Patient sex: F
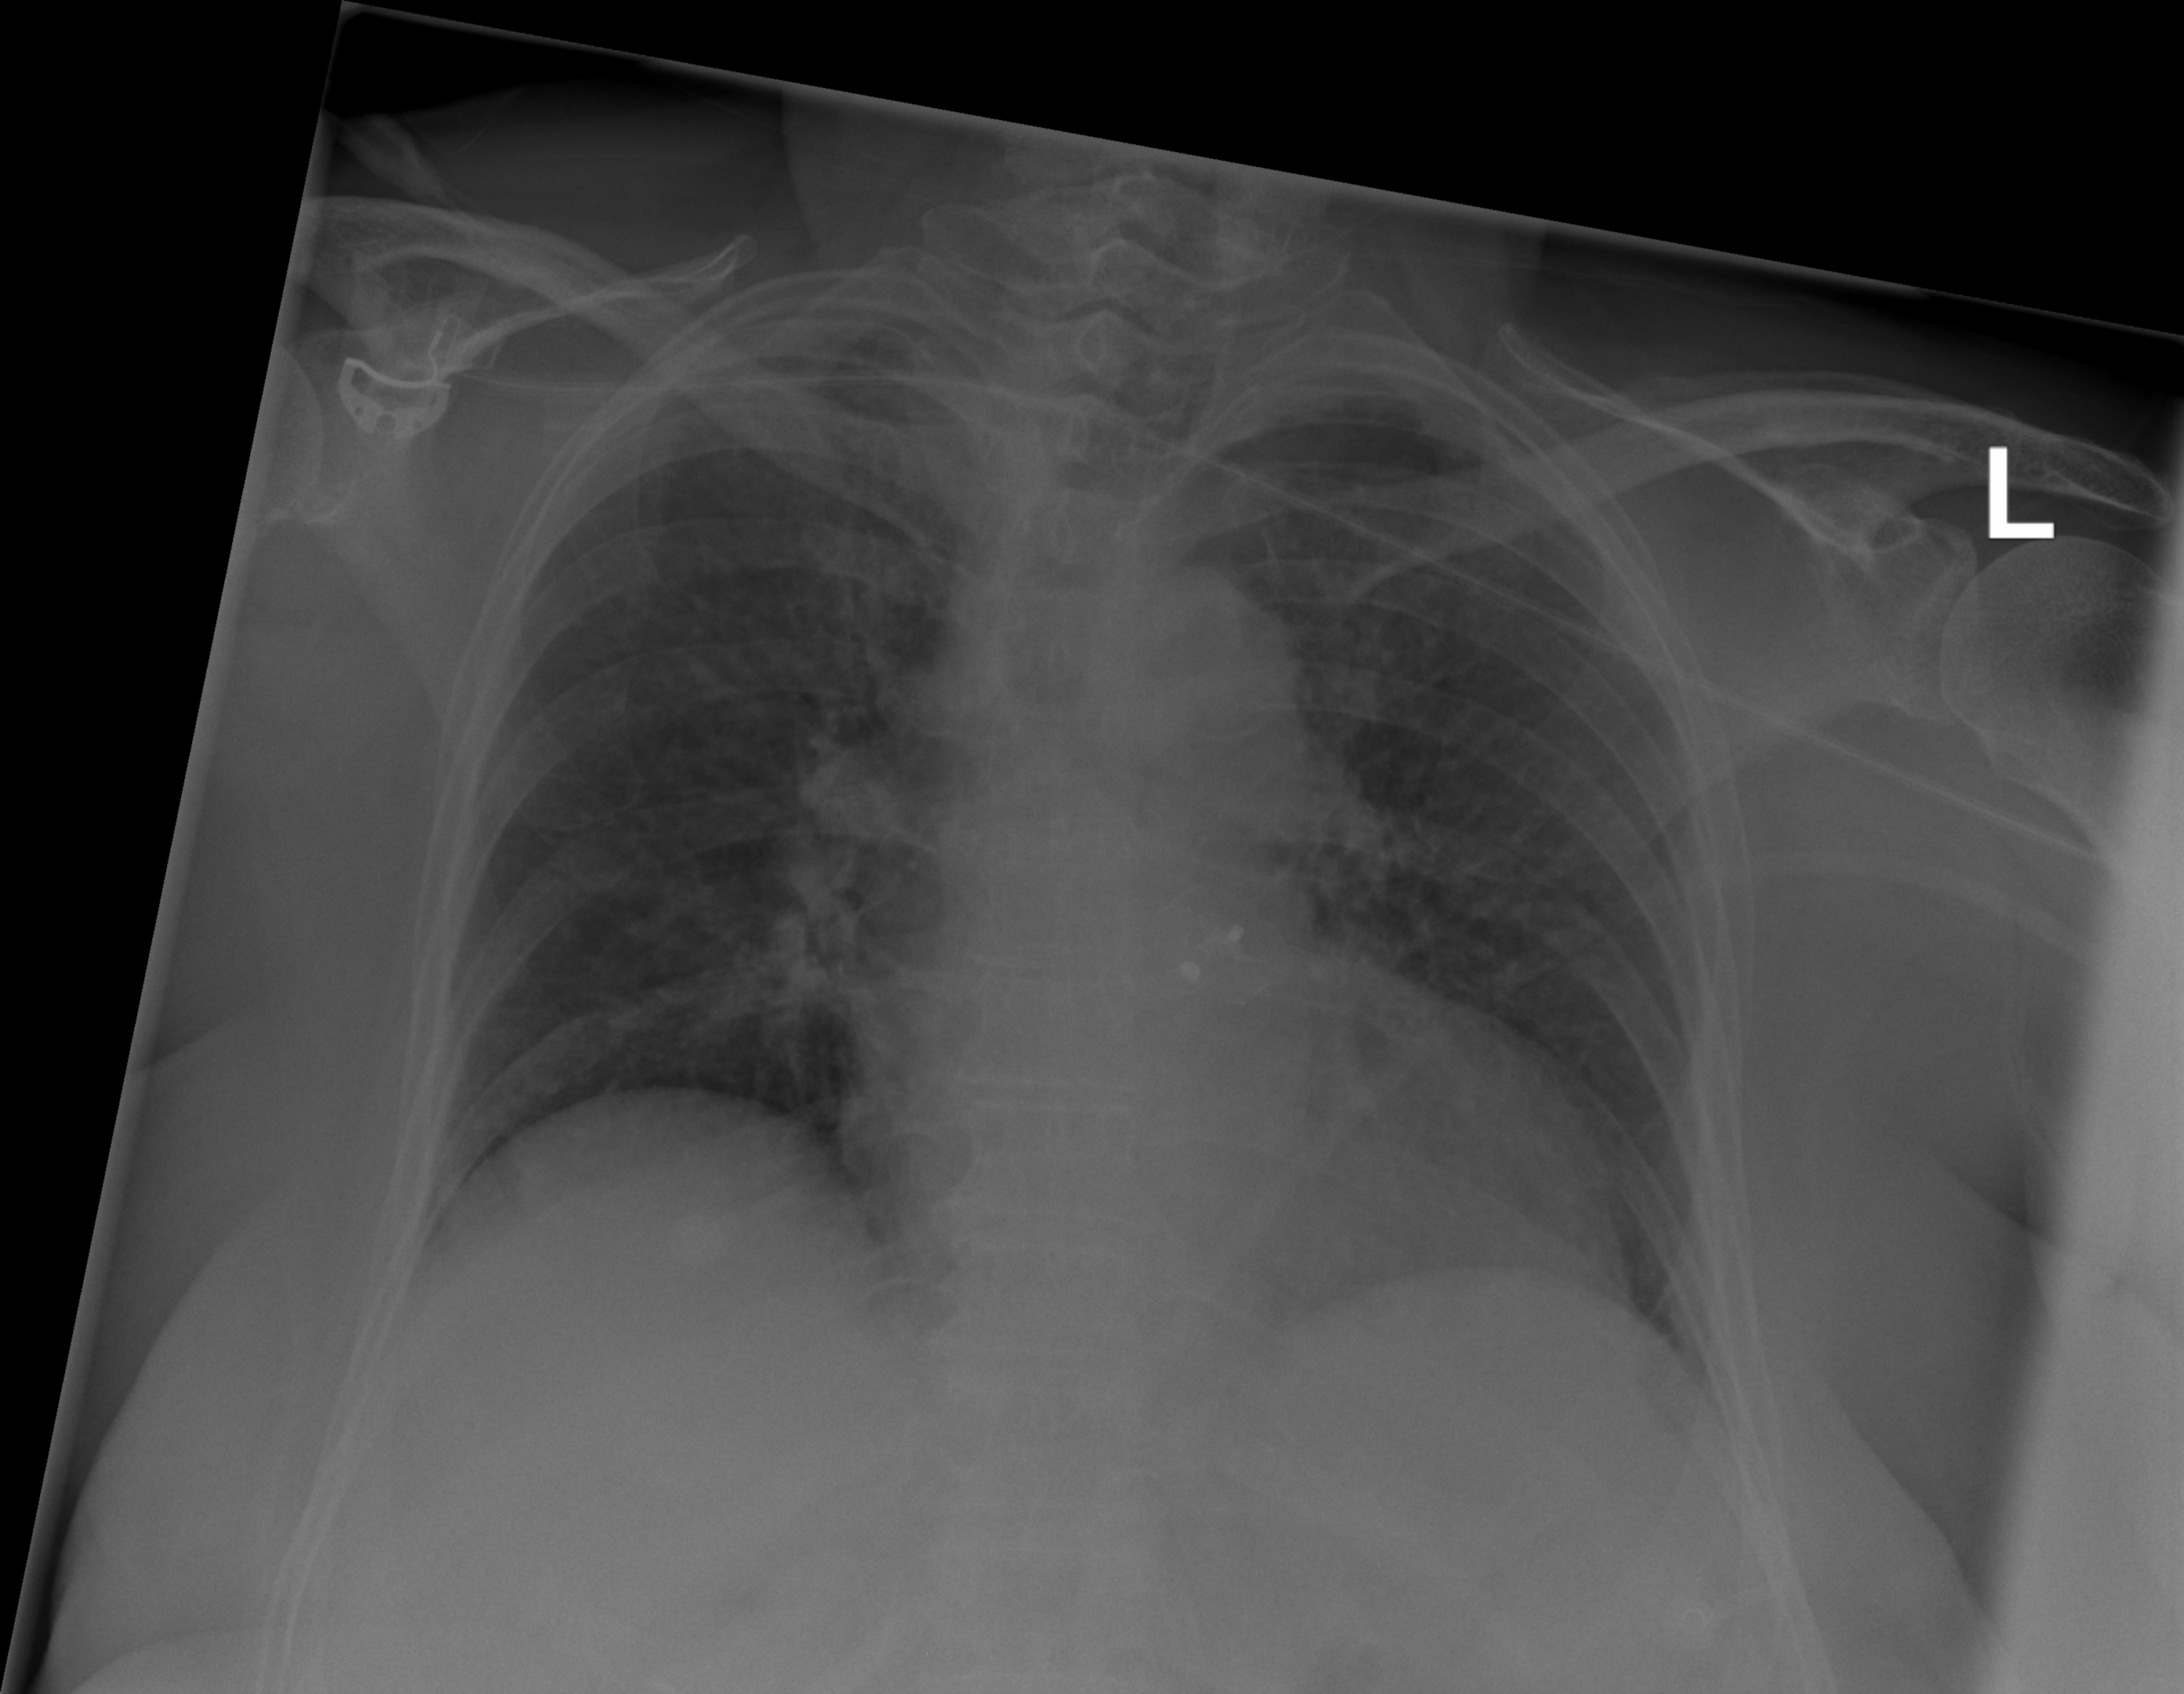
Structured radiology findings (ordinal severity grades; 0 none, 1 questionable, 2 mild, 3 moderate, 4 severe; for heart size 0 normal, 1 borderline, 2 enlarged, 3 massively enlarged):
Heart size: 2
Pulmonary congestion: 2
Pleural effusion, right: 1
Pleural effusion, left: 2
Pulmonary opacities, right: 2
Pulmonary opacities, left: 2
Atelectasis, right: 2
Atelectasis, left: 2